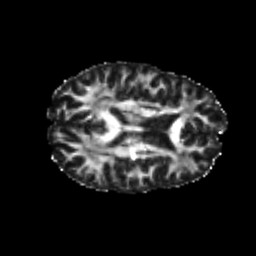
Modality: FA
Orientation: axial
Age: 22
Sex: female
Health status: healthy
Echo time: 0.074 s